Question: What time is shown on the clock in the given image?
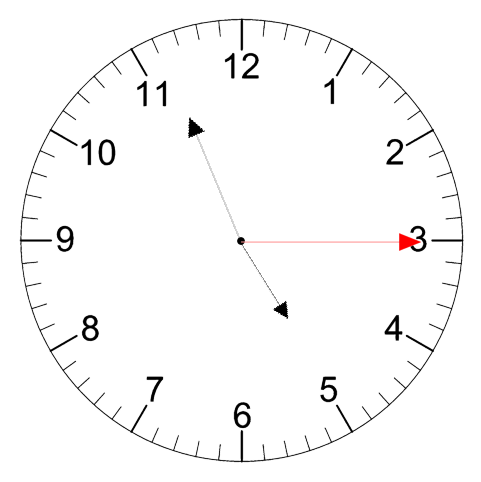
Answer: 04:56:15